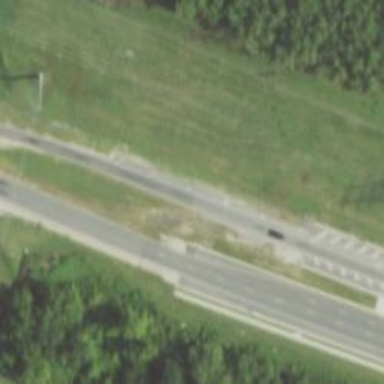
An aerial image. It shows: Primary highway.